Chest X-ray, PA view. Patient: 63 years old, sex M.
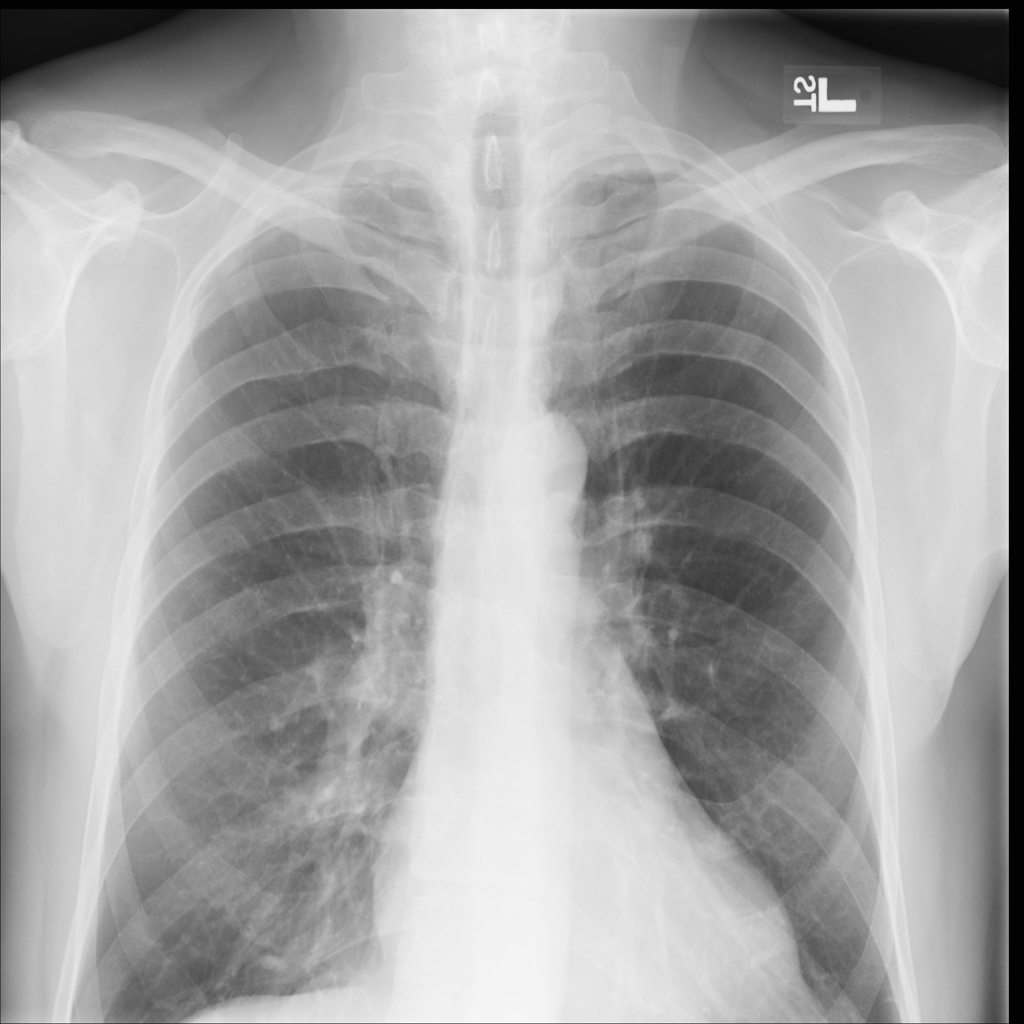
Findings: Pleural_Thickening